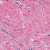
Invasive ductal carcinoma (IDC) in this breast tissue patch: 1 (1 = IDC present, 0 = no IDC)